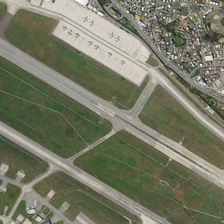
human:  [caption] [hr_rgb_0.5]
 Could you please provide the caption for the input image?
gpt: many planes are in an airport near many buildings .

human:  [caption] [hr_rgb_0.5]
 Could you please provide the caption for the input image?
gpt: many planes are in an airport near many buildings .

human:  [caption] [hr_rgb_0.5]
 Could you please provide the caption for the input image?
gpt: many planes are in an airport near many buildings .

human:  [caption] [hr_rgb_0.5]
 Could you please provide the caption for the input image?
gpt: many planes are in an airport near many buildings .

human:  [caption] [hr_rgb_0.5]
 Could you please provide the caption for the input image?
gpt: many planes are in an airport near many buildings .